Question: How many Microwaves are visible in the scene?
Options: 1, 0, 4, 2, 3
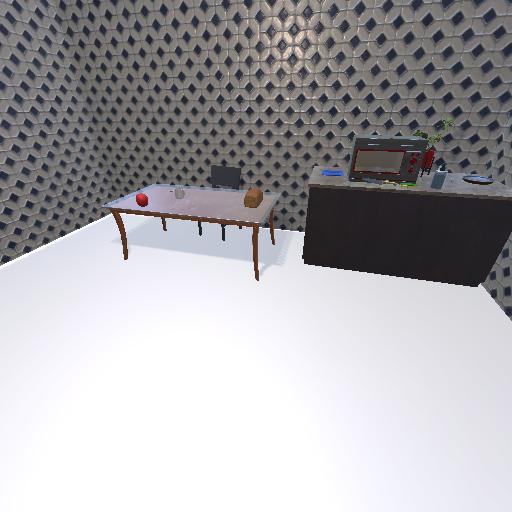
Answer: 1